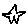
Label: star